Question: We have a flex app that will typically run for long periods of time (could be days or weeks). When I came in this morning I noticed that the app had stopped running and a white exclamation point in a gray circle was in the center of the app. I found a post about it on the Adobe forums, but no one seems to know exactly what the symbol means so I thought I'd reach out to the SO community.
Adobe forum post: <URL>
Screen shot of the symbol:

Any ideas?
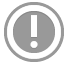
Answer: Here's an answer in the post you linked to from an Adobe employee:
> The error you are seeing is the new
out of memory notification. It is
basically shielding the user when
memory usage gets near the system
resource cap. The best course of
action here (if you own the content)
is to check your application for high
memory usage and correct the errors.
If you don't own the content, it would
probably be best to contact the owners
and make them aware of the issue you
are seeing.
He also says this in a later response:
> Developers can use the
System.totalMemory property in AS3 to
monitor the memory usage that the
Flash Player is taking up. This iwll
allow you to see how much memory is
used, where leaks are and allow you to
optimize your content based on this
property.